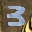
Label: 3